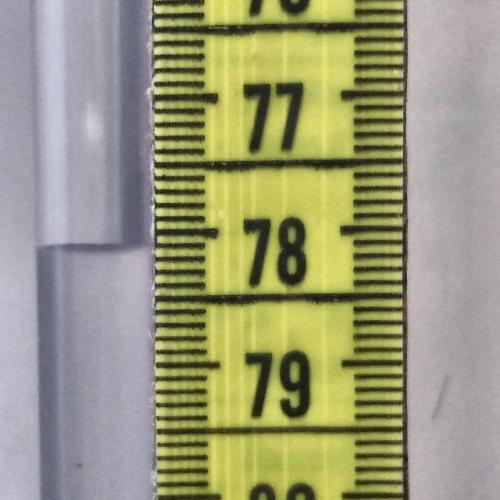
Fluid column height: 78.1 cm